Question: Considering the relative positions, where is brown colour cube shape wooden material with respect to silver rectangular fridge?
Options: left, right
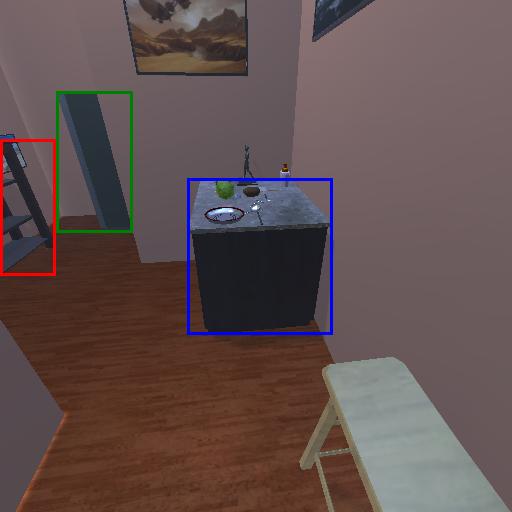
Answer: left